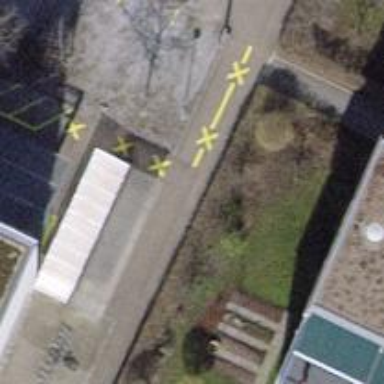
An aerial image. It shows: Wall barrier.